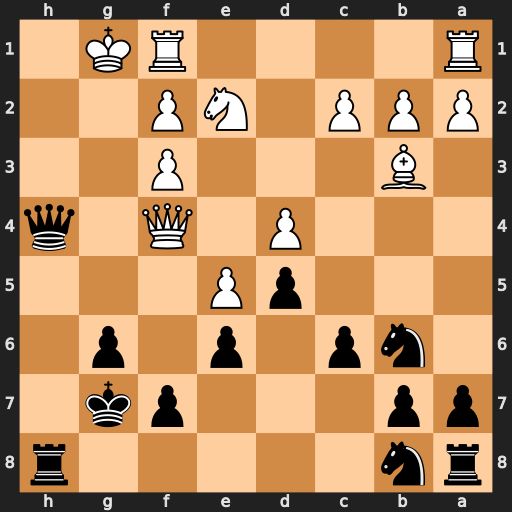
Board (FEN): rn5r/pp3pk1/1np1p1p1/3pP3/3P1Q1q/1B3P2/PPP1NP2/R4RK1
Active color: b
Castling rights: -
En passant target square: -
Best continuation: Qh1#